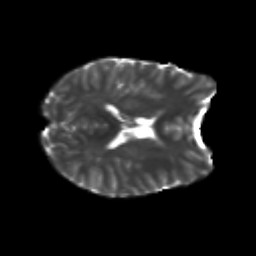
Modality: T2w
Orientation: axial
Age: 26
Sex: male
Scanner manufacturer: siemens
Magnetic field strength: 3 T
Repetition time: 3.5 s
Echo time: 0.104 s